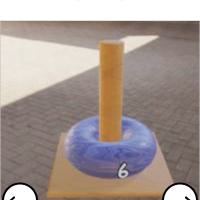
Task: sum
Answer: 6